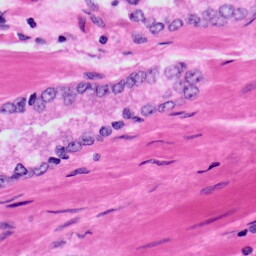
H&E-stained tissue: Prostate